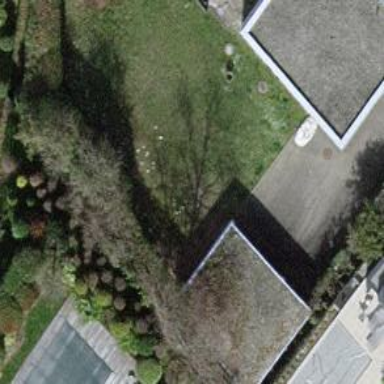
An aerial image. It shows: Garage building.